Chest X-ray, AP view. Patient: 26 years old, sex F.
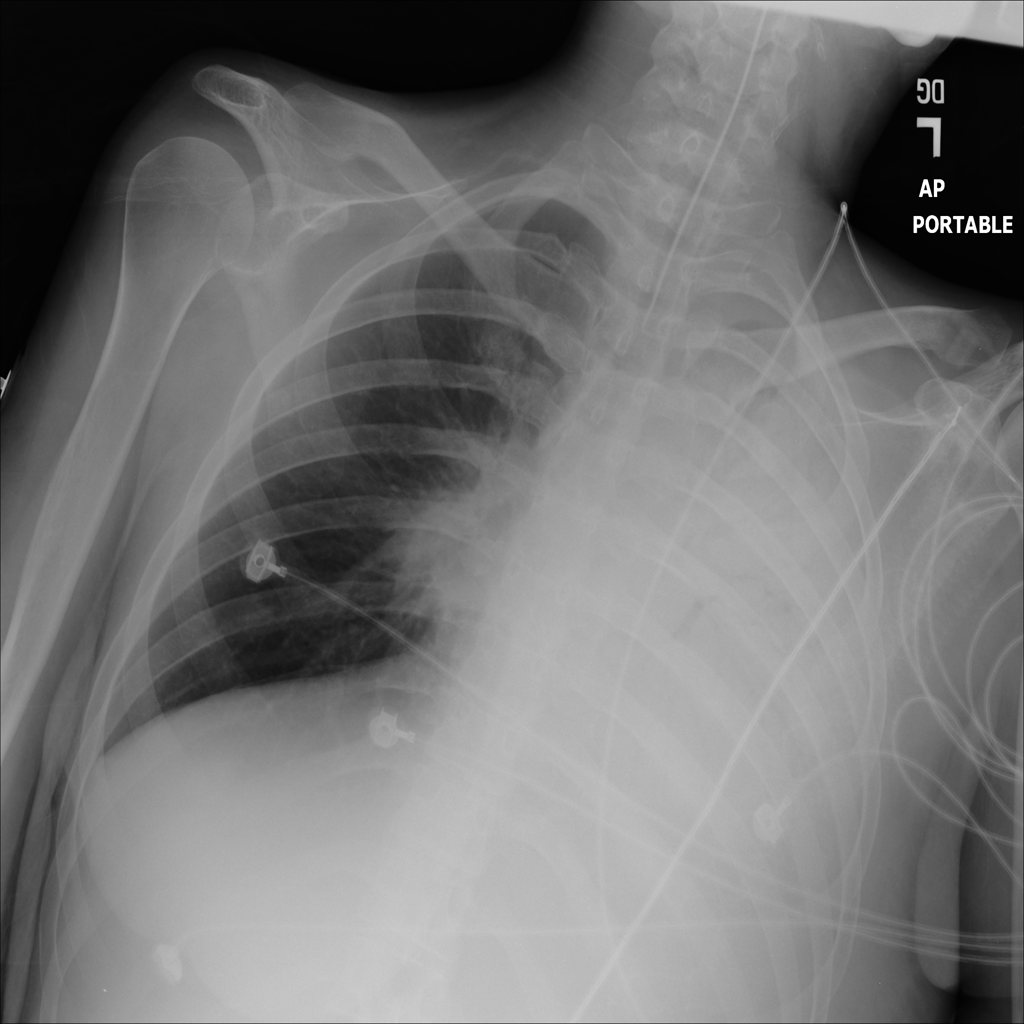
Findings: Atelectasis, Fibrosis, Infiltration